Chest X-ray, PA view. Patient: 69 years old, sex M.
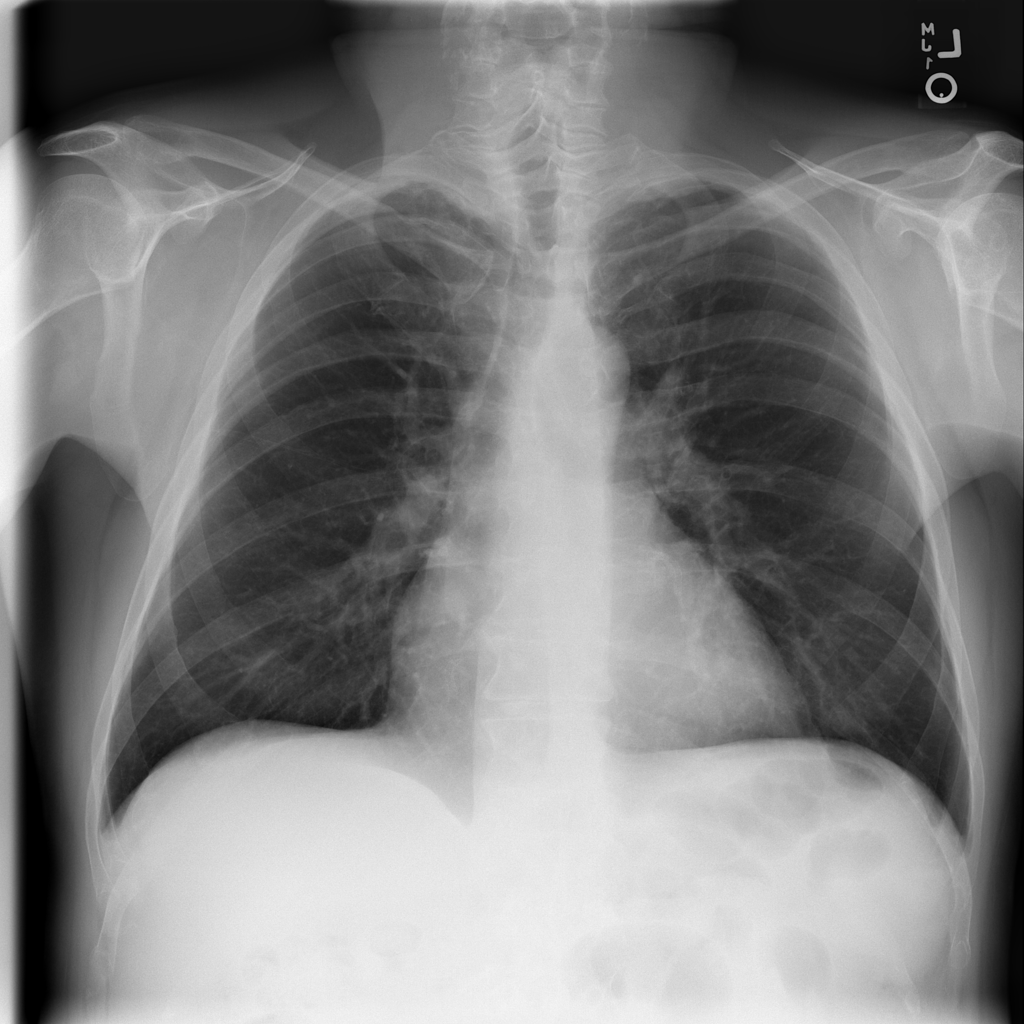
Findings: No Finding